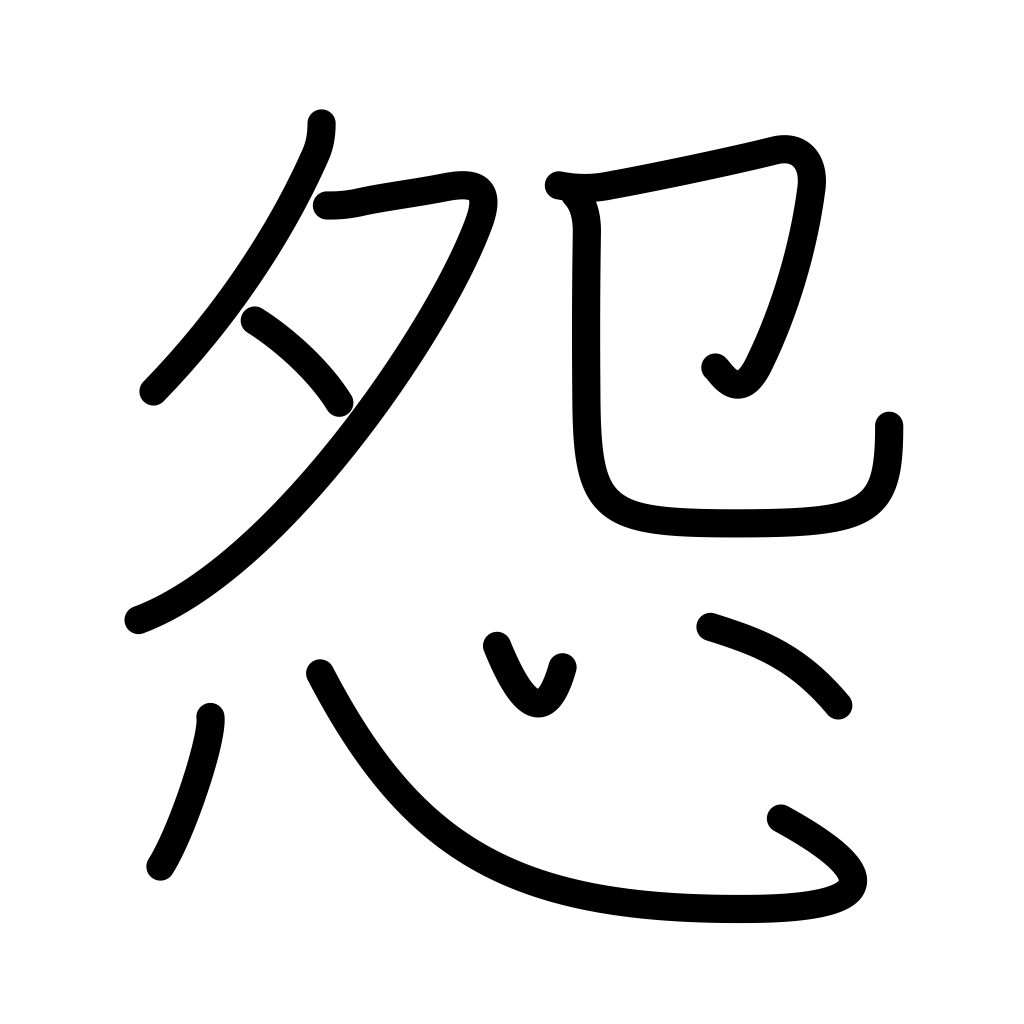
Meaning: grudge, show resentment, be jealous